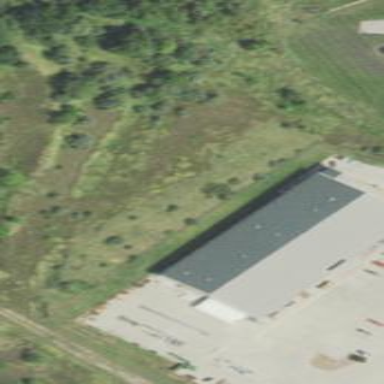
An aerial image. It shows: Building that houses agrarian shop.